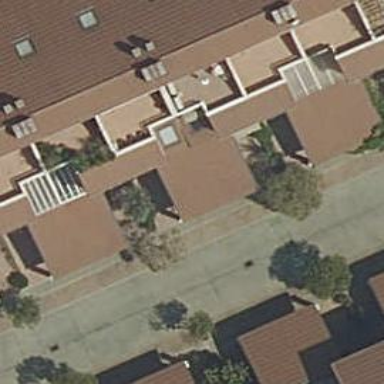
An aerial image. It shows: Residential building.